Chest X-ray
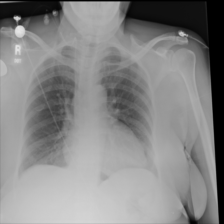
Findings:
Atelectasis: negative
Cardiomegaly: negative
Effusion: negative
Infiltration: negative
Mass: negative
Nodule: negative
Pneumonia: negative
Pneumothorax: negative
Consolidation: negative
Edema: negative
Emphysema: negative
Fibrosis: negative
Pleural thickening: negative
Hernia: negative